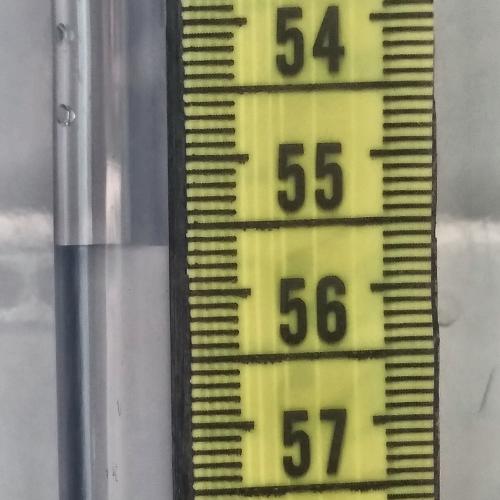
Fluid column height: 55.7 cm